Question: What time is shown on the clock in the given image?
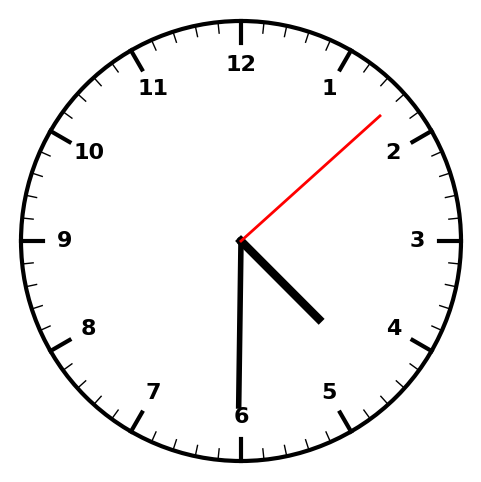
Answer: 04:30:08